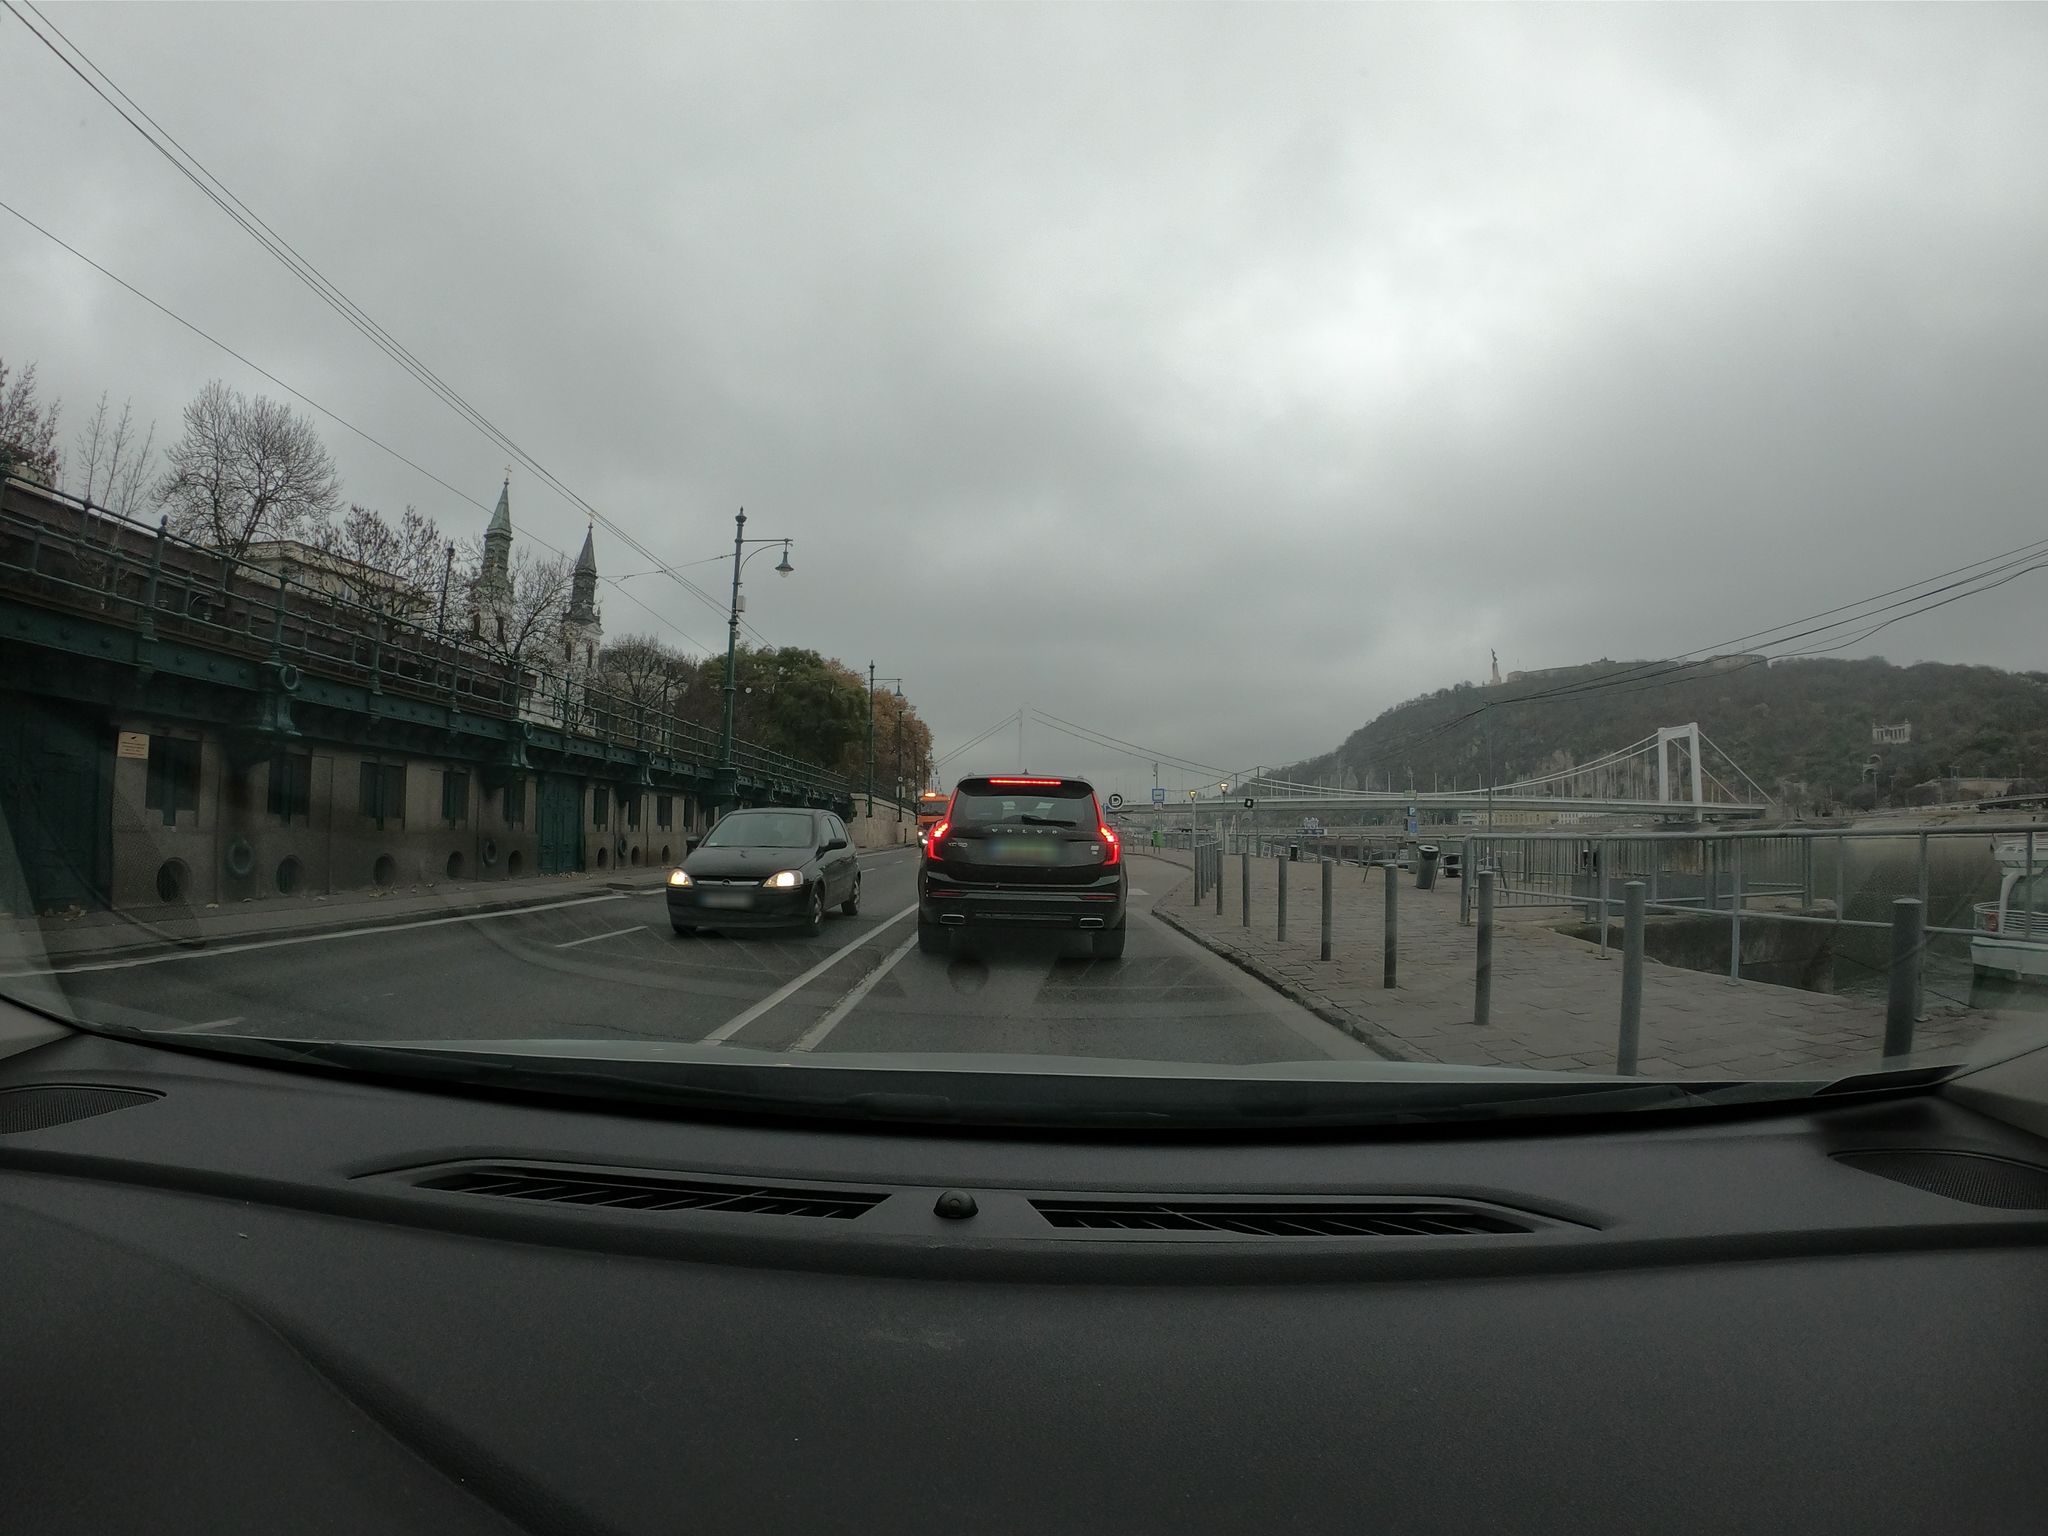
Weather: cloudy
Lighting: day
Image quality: good
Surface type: driving surface
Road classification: pedestrian
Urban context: urban centre
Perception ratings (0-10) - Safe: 1, Lively: 4.49, Beautiful: 0.73, Boring: 2.71, Depressing: 4.74, Wealthy: 0.43